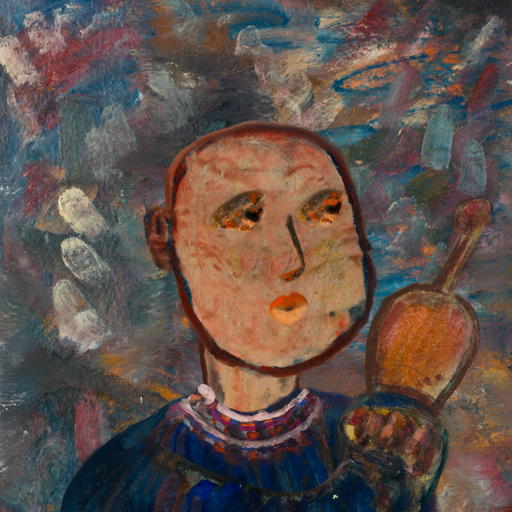
Background: Boggyland, Head And Neck Side: Orphan, Face Side: Gypsy_Queen, Bust: Pipe, Hair Side: Blank, Head Accessory: Blank, Second Necklace: Blank, Necklace: Hypocrite_1, Baby: Blank